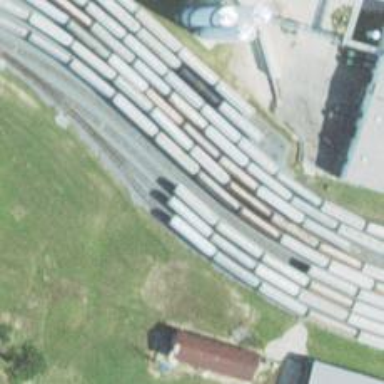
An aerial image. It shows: Railway spur service.